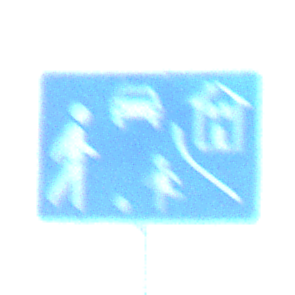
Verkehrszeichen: BeginnVerkehrsberuhigterBereich
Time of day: MorningAfternoon
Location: Outdoor (Nature)
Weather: PartlyCloudy
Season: NotSpecified
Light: Natural